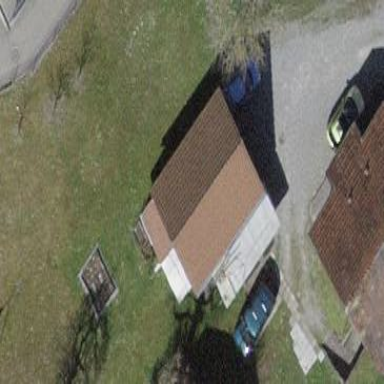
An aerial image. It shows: Garage.